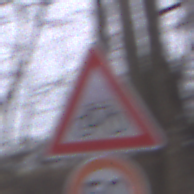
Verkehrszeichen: RadverkehrLinks
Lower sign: Geschwindigkeit50
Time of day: Midday
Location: Outdoor (Nature)
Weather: Overcast
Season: Autumn
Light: Natural